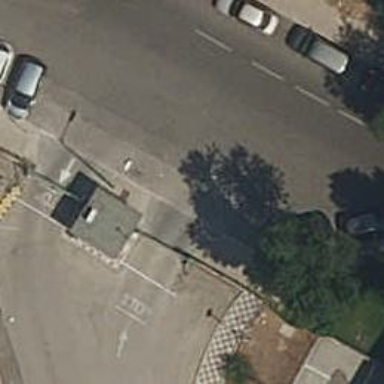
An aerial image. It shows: Sliding gate as barrier.